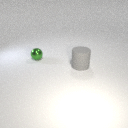
small green metal sphere behind large gray rubber cylinder